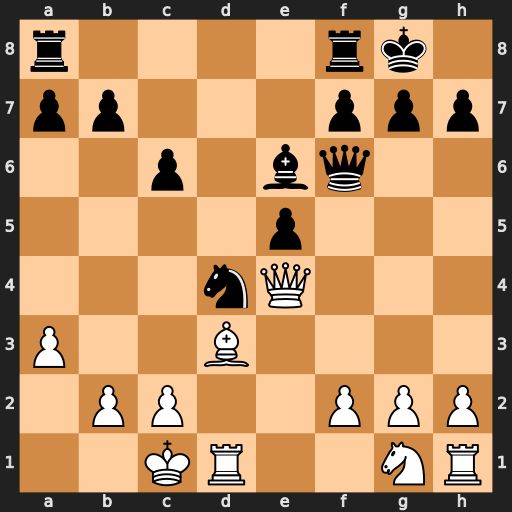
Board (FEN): r4rk1/pp3ppp/2p1bq2/4p3/3nQ3/P2B4/1PP2PPP/2KR2NR
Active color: w
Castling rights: -
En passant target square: -
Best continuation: Qxh7#